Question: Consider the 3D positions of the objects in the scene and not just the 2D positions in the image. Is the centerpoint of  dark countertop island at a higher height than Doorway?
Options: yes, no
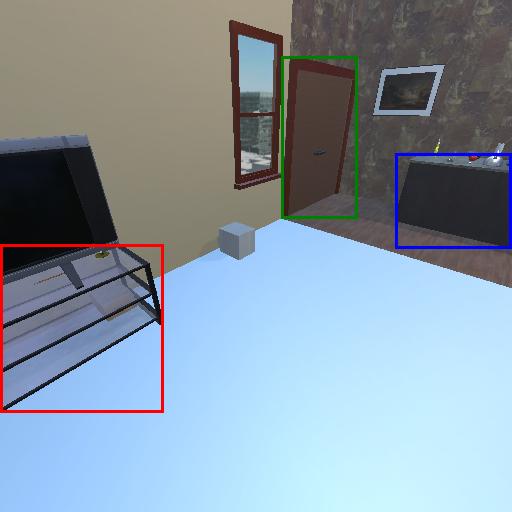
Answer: yes